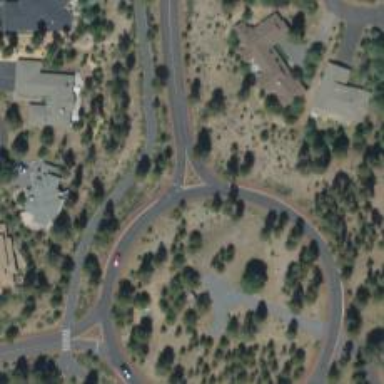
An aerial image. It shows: Tertiary road leading to roundabout.